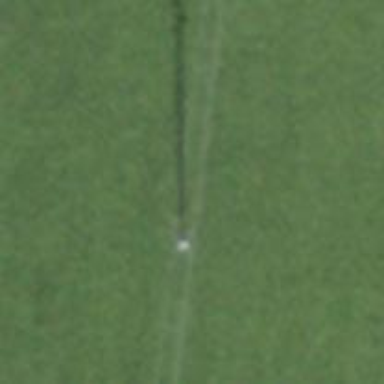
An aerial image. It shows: Power pole.